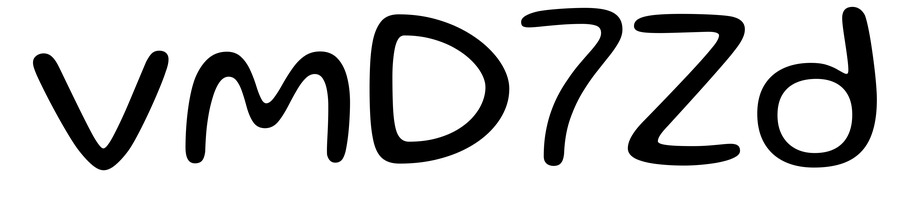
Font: Gluten_Light